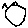
Label: hexagon